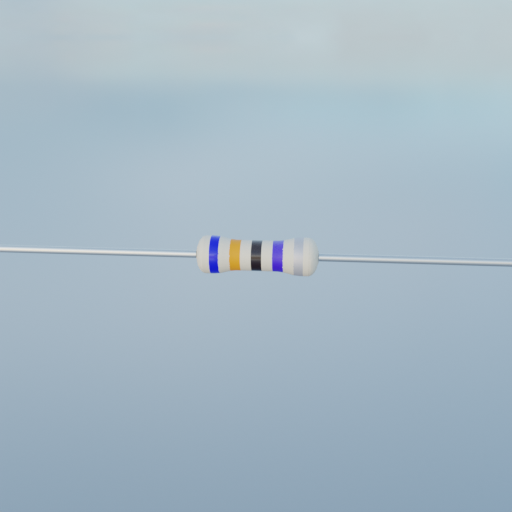
Resistor colour bands (in order): blue, orange, black, blue, silver